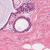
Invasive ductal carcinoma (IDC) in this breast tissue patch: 0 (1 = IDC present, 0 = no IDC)